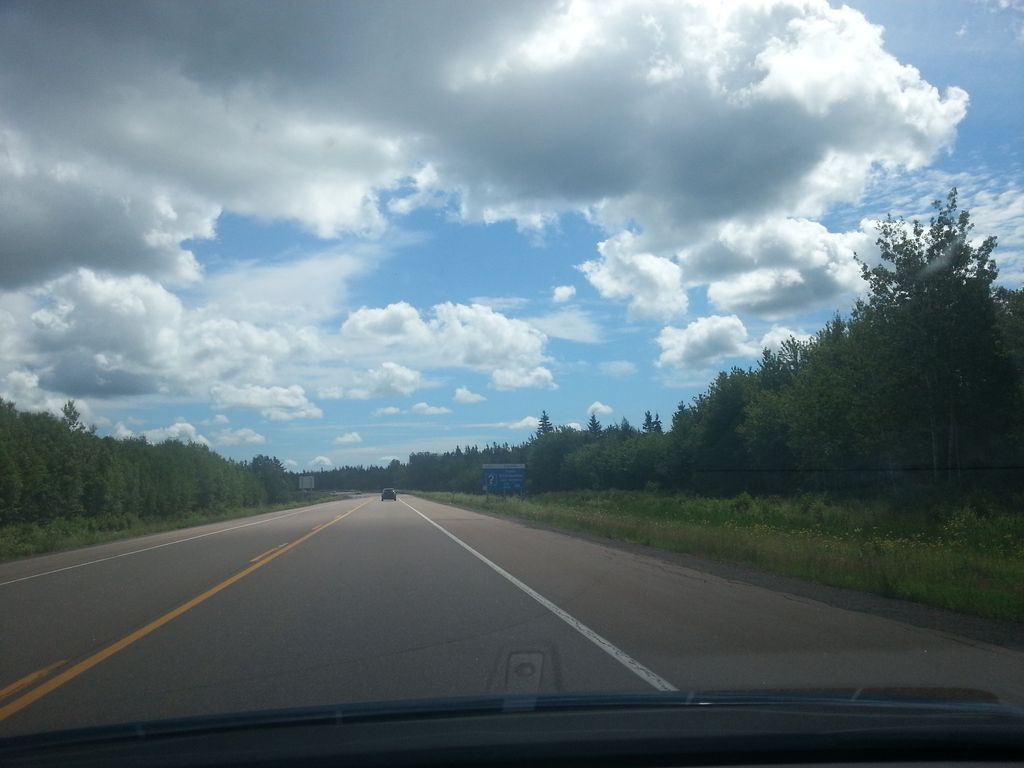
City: charlottetown